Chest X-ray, PA view. Patient: 77 years old, sex M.
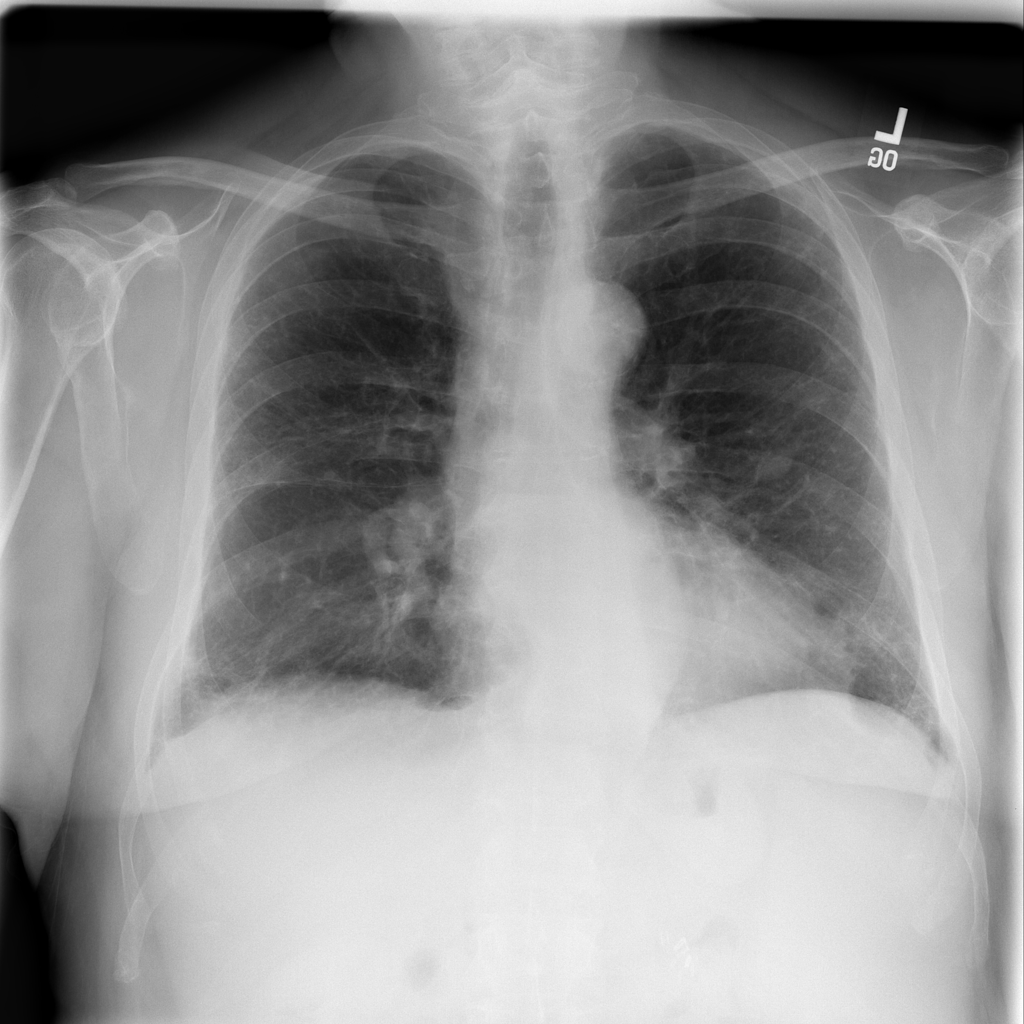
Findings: No Finding